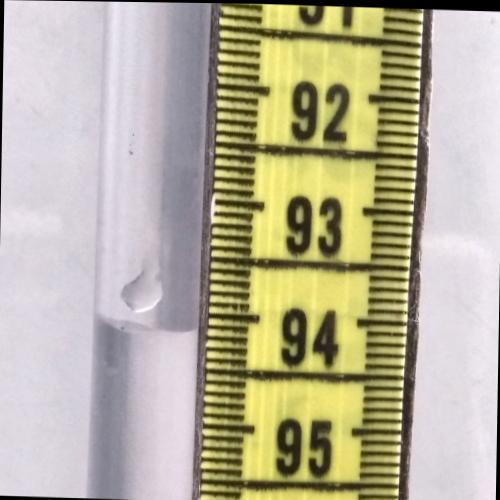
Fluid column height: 94.2 cm